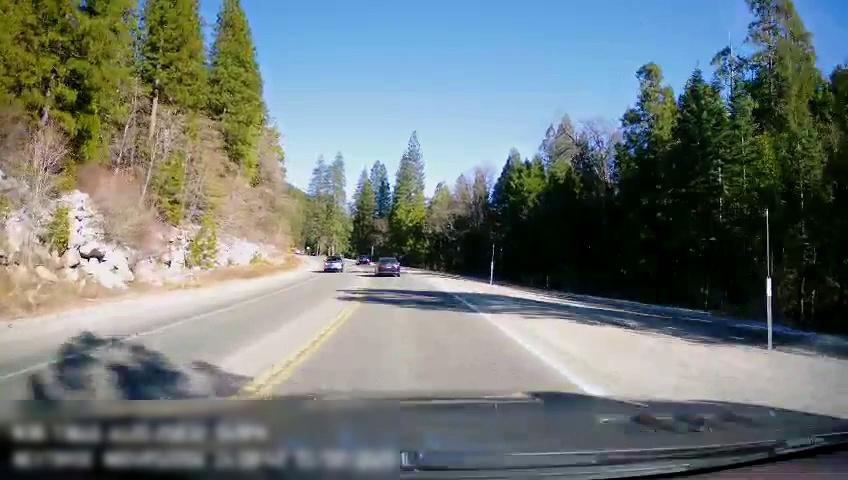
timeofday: Day
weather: Sunny
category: Drivable Space
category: Vehicles | Car
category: Vehicles | Car
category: Vehicles | Car
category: Lanes | Opposite Lane
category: Lanes | Opposite Lane
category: Lanes | Current Lane
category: Lanes | Current Lane